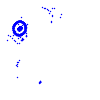
Particle: electron